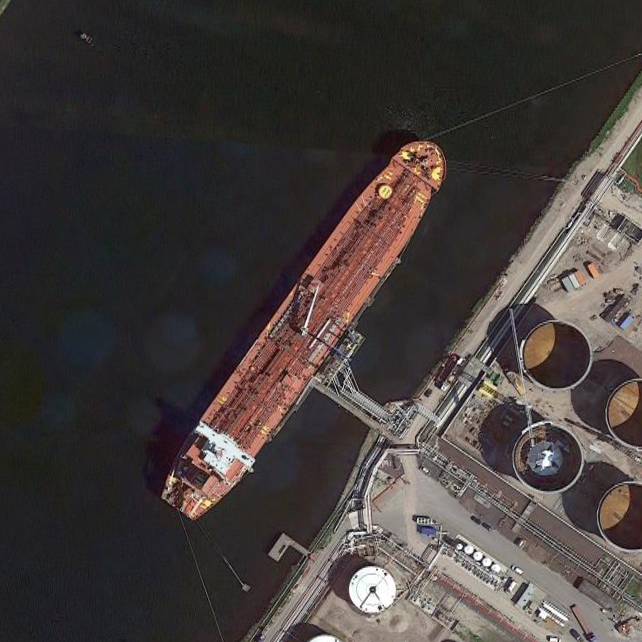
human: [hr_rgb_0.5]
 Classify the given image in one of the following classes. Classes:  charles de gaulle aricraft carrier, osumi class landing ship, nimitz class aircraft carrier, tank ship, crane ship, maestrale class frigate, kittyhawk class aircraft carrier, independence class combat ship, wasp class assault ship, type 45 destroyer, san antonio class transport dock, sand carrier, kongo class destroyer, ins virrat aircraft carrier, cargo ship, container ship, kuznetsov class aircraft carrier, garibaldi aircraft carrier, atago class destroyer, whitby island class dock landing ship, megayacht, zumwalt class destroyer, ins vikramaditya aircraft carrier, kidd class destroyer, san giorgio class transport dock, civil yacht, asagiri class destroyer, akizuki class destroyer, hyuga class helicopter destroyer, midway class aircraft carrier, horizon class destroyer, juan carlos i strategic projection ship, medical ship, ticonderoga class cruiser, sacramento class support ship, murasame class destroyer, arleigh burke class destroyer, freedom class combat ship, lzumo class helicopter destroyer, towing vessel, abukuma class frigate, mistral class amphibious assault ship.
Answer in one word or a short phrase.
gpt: Tank ship